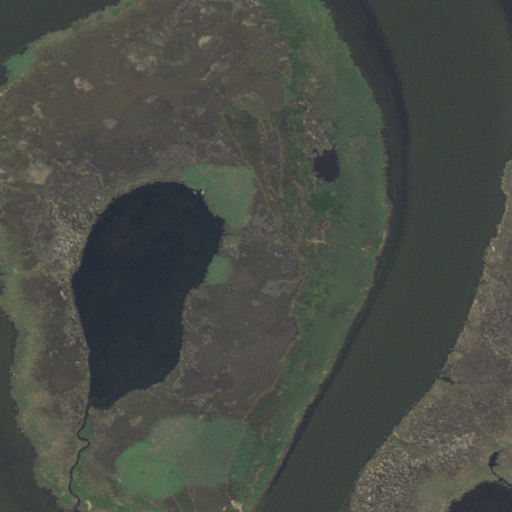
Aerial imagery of island in North Carolina named Sedge Island containing herbaceous wetlands, open water, and woody wetlands